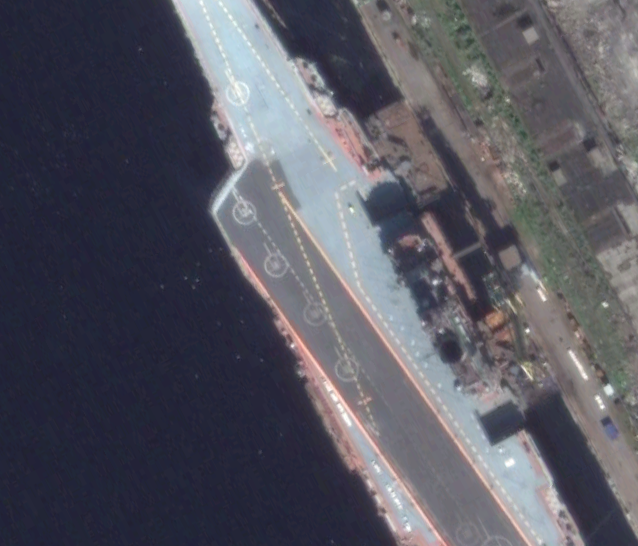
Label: aircraft_carrier